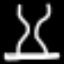
Label: hourglass